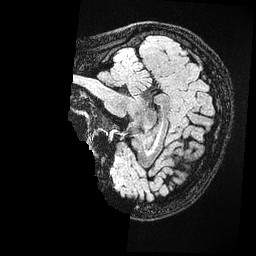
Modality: FLAIR
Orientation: sagittal
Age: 22
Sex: female
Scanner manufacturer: ge
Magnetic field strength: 3 T
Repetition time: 4.802 s
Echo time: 0.1163 s